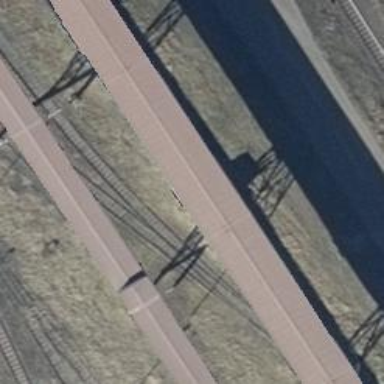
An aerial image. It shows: Railway yard in service.